Interaction volume radius: 5 \u00c5
Interaction volume height: 15 \u00c5
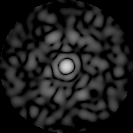
Disorder parameter: 0.7895